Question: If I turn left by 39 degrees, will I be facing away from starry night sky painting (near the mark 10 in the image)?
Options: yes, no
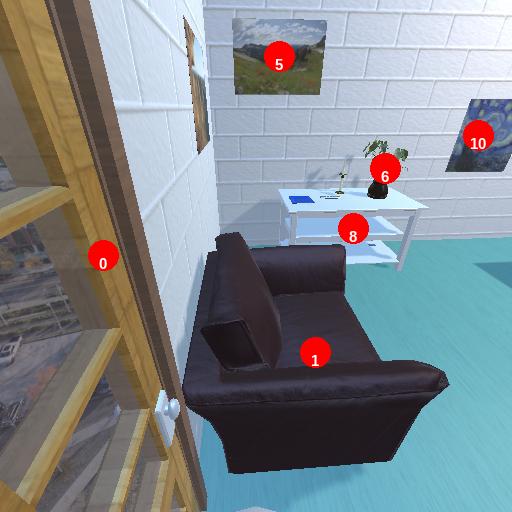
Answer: yes